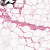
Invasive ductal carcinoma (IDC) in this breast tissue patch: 0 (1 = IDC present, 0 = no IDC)